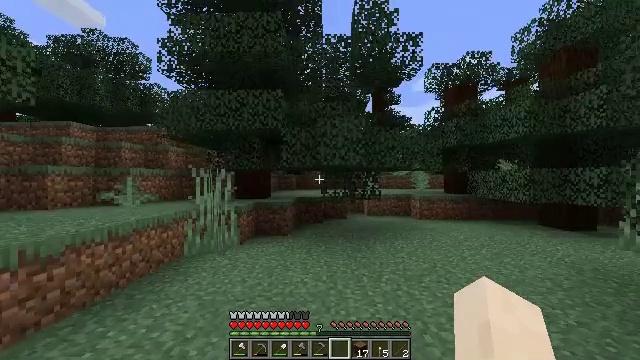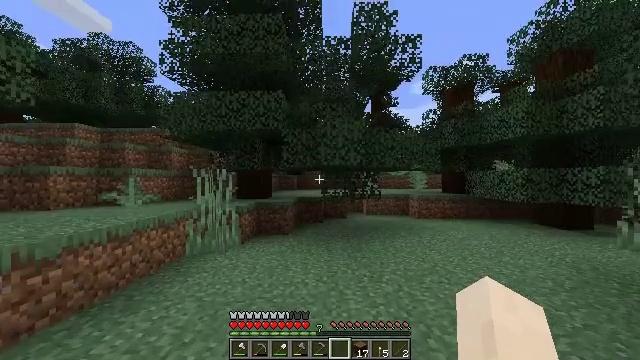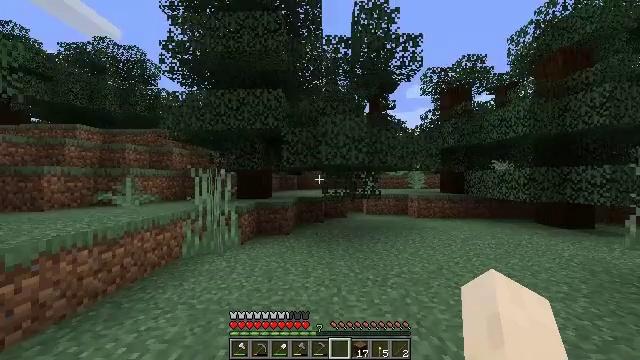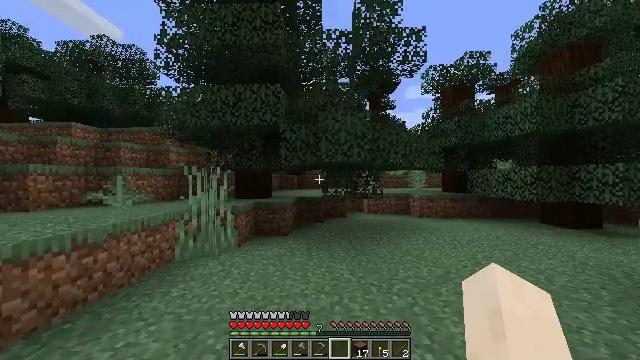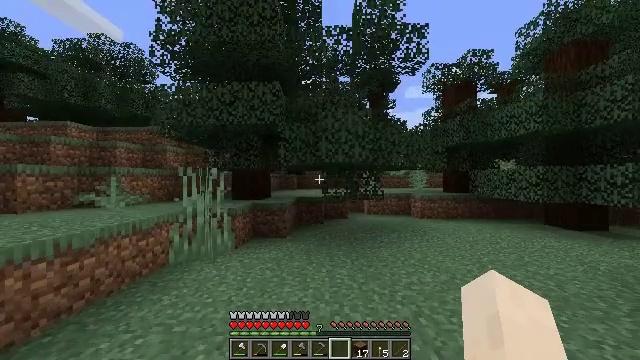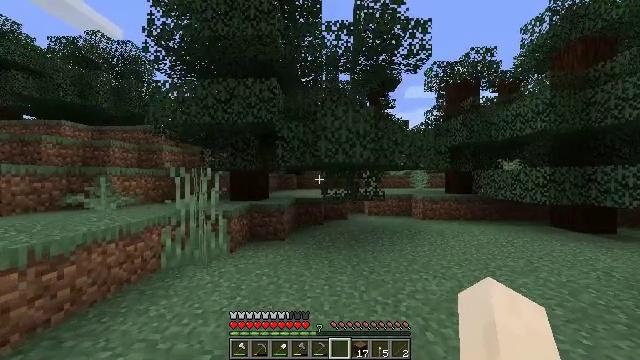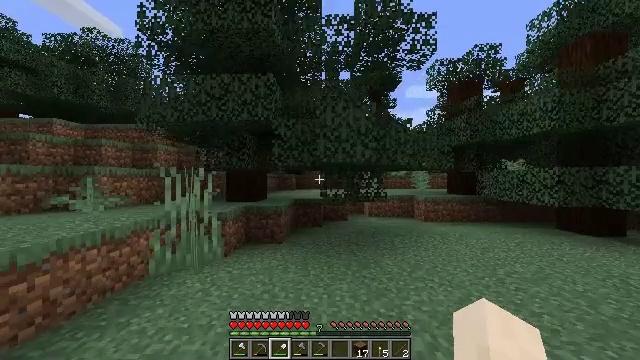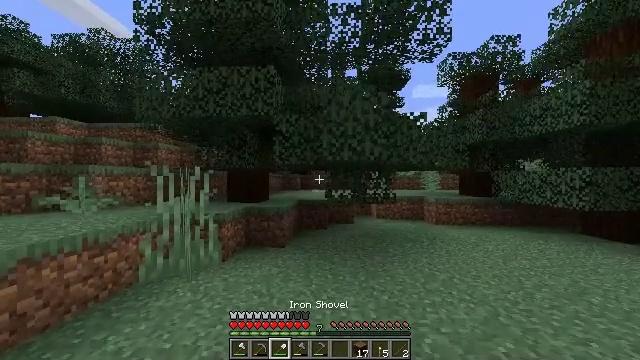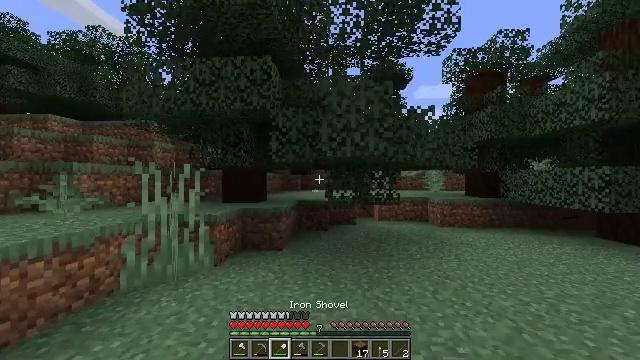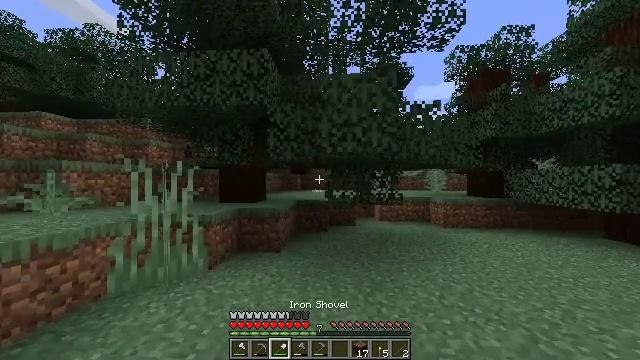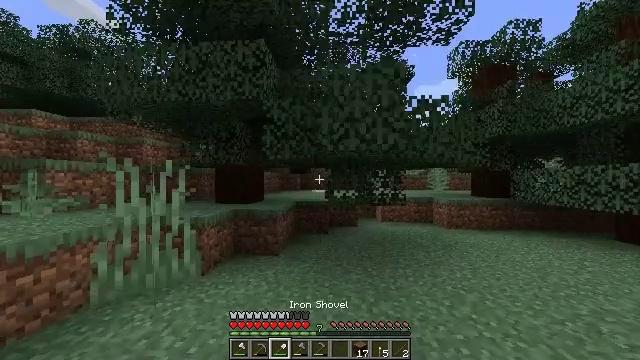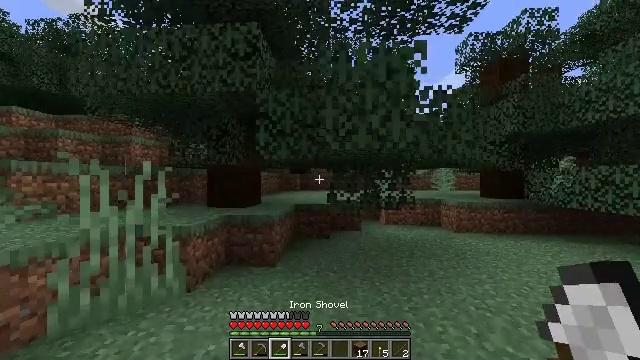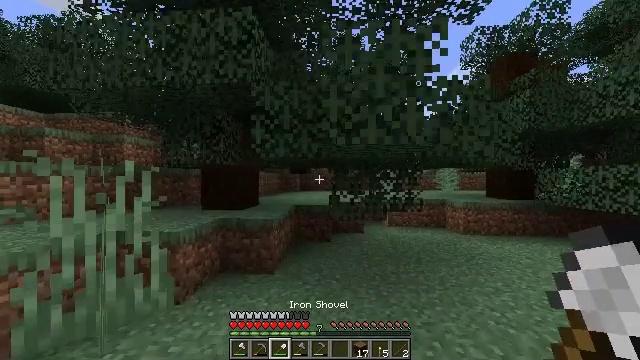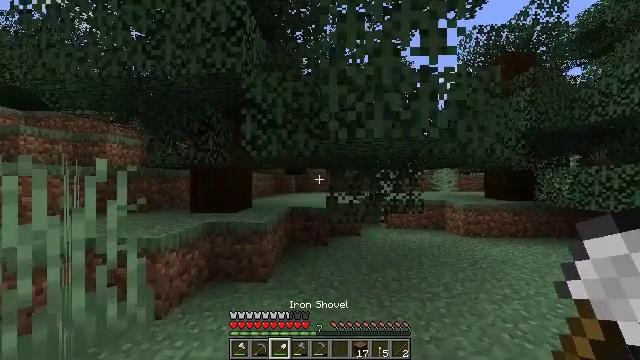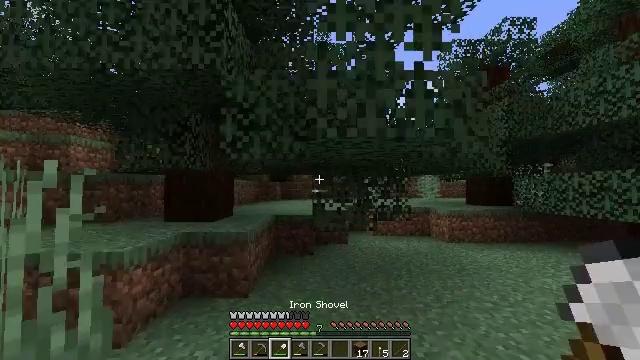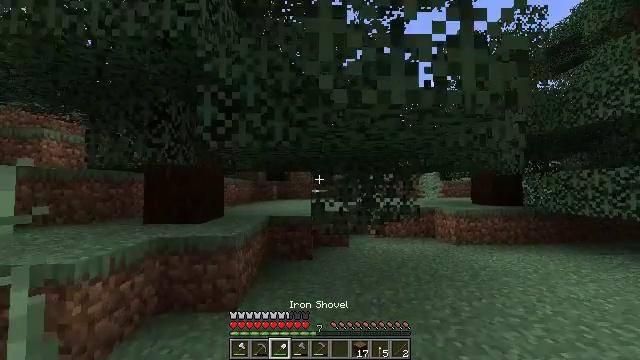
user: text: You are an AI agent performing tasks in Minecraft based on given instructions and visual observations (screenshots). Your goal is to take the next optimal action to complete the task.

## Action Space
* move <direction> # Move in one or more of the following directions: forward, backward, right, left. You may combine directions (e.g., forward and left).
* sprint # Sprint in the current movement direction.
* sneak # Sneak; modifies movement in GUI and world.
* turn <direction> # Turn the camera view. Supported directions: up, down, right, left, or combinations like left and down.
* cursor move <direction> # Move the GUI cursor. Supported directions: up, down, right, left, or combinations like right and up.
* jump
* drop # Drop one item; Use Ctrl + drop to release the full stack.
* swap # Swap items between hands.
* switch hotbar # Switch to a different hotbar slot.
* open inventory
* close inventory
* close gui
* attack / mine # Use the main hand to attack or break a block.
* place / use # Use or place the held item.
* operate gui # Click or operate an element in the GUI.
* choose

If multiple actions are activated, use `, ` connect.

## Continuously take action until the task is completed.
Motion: motion action
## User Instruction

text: Mine spruce leaves from the tree.
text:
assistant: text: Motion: move forward, sprint
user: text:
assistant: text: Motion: move forward, sprint
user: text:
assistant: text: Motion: move forward, sprint
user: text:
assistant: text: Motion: move forward, sprint
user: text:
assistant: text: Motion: move forward, sprint
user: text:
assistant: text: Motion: move forward, sprint, switch to hotbar 3
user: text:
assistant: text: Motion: move forward, sprint, turn left, switch to hotbar 3
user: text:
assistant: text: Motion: move forward, sprint, switch to hotbar 3
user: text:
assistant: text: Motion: move forward, sprint
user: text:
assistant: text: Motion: move forward, sprint
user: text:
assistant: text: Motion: move forward, sprint
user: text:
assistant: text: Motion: move forward, sprint
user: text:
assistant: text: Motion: move forward, sprint, turn right
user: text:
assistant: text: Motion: move forward, sprint, turn right and up
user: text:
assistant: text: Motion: move forward, sprint
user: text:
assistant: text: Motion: move forward, sprint
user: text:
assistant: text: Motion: move forward, sprint
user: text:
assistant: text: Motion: move forward, sprint, turn right, switch to hotbar 4
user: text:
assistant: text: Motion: move forward, sprint, turn right and down, switch to hotbar 4
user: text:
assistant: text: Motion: move forward, sprint, turn right, switch to hotbar 4
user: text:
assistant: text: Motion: move forward, sprint, turn right
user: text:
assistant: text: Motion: move forward, sprint, turn right
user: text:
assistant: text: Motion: move forward and move right, sprint
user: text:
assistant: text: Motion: move forward and move right, sprint
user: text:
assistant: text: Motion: move forward and move right, sprint
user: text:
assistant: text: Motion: move forward and move right, sprint
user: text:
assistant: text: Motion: move forward, sprint, turn up
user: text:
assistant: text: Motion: move forward, sprint
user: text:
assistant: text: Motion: move forward, sprint, turn left and down
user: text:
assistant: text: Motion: move forward, sprint